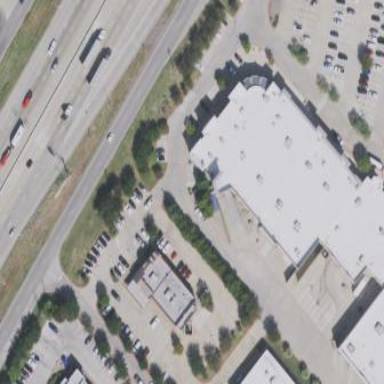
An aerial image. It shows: Retail building.